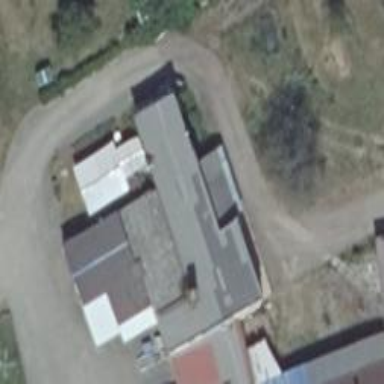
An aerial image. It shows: Building that houses car shop.